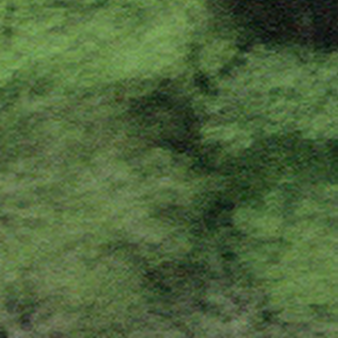
Label: other